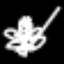
Label: angel